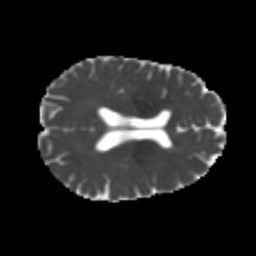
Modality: MD
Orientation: axial
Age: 24
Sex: female
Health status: healthy
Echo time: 0.074 s